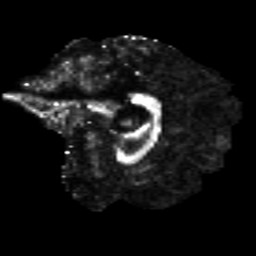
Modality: FA
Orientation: sagittal
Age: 27
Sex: male
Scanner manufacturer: siemens
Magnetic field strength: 3 T
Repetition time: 8.8 s
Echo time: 0.085 s